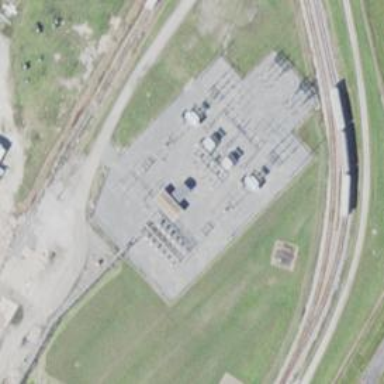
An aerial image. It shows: Industrial substation surrounded by fence.